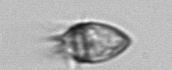
Label: Ciliophora